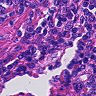
Metastatic tissue present: no